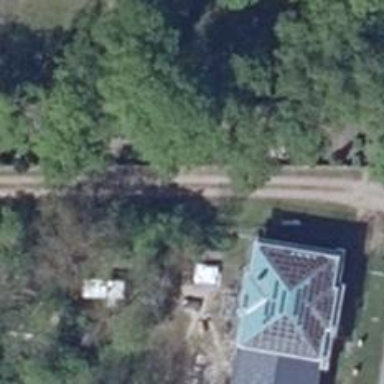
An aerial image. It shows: Driveway leading to service road.